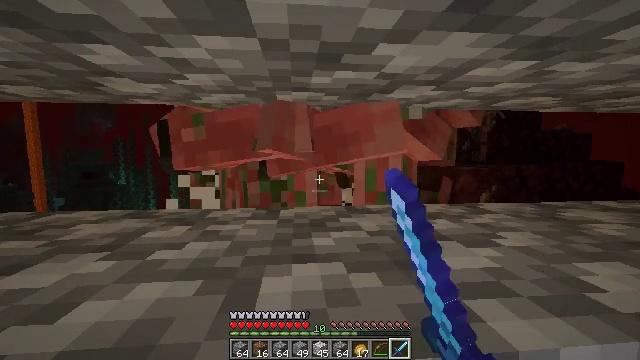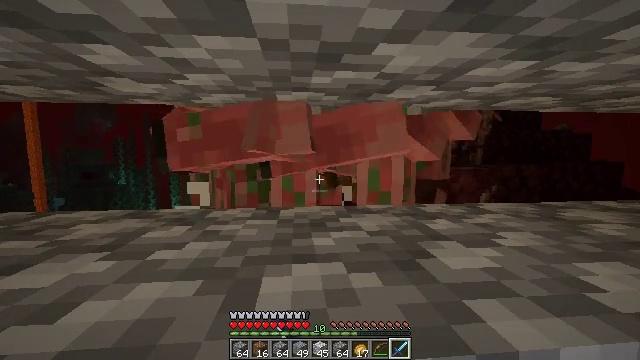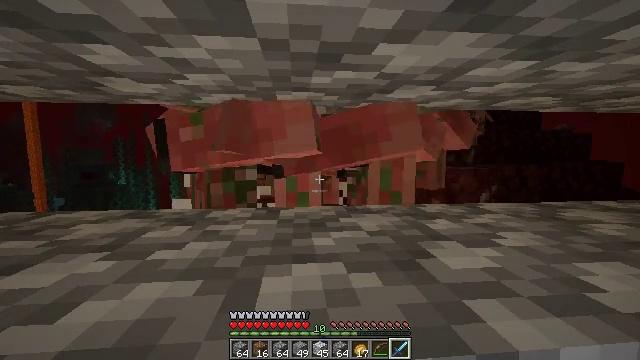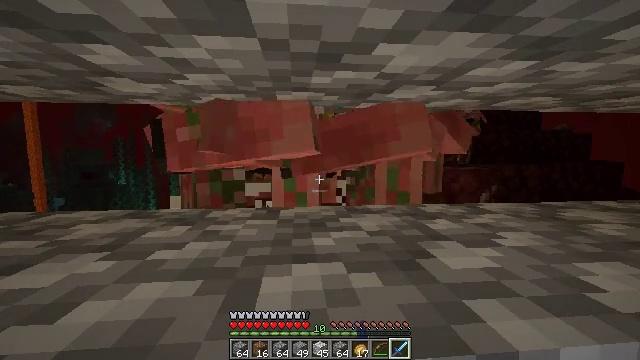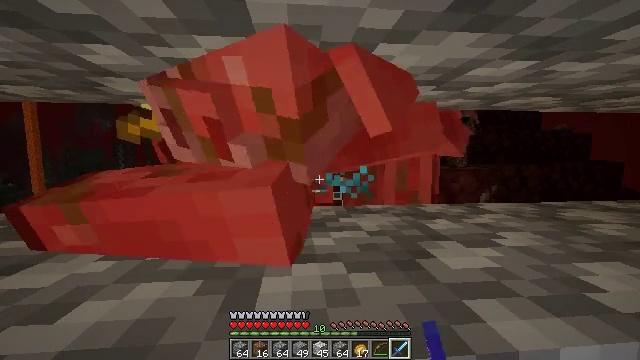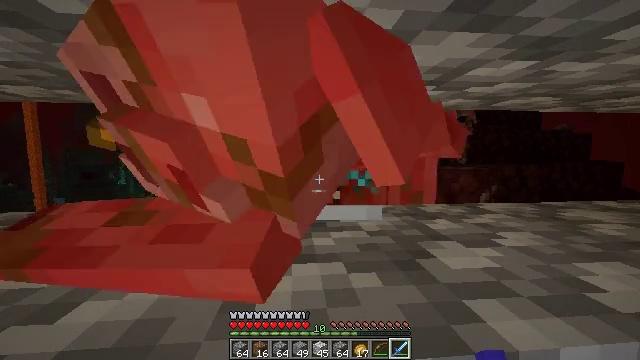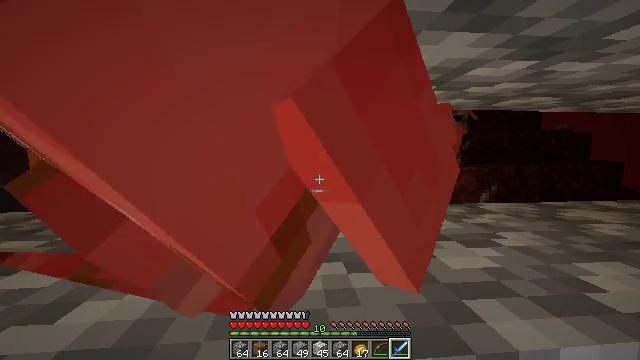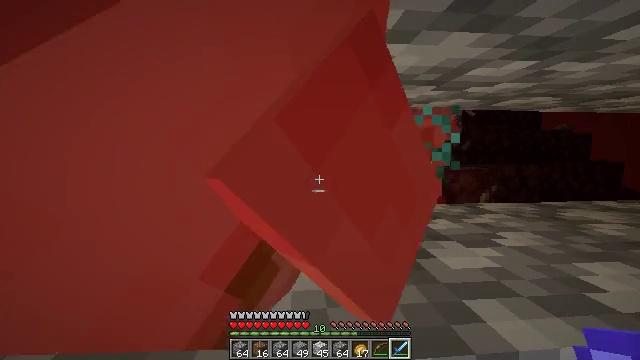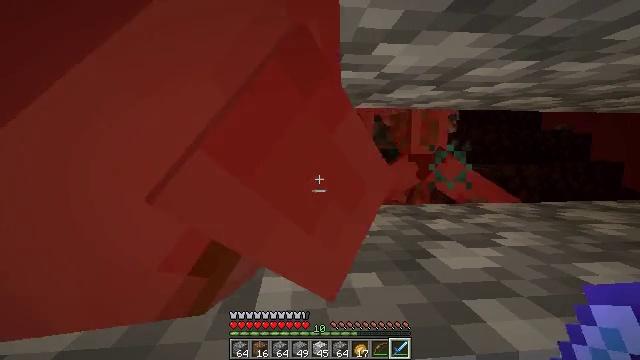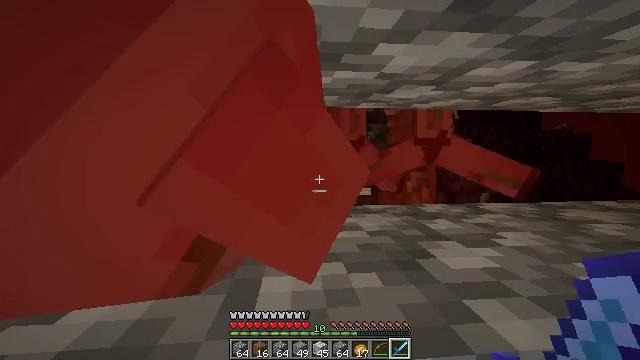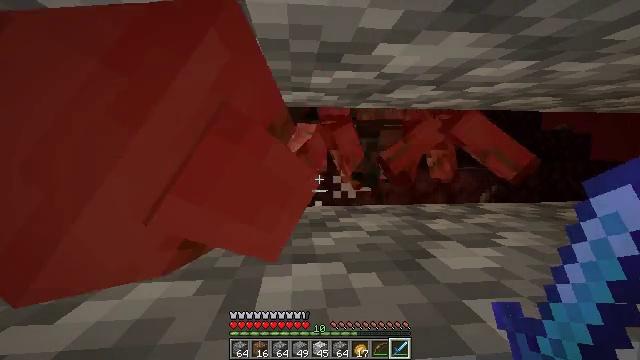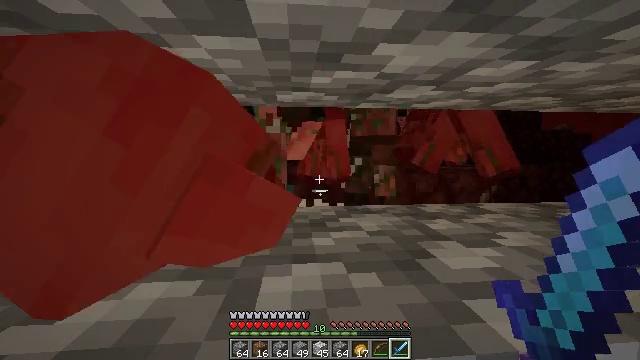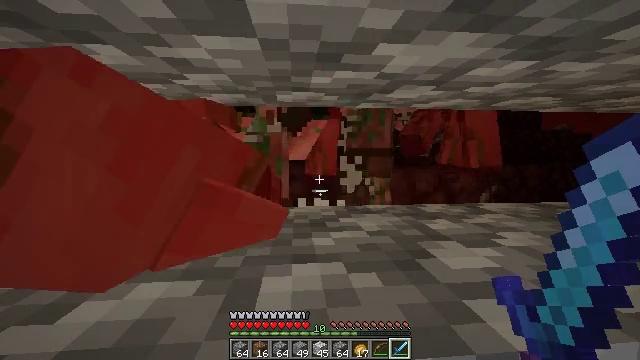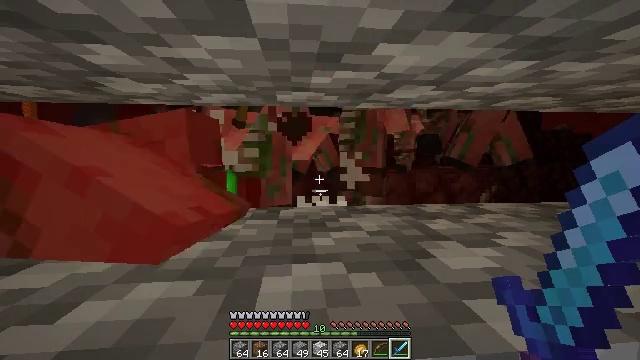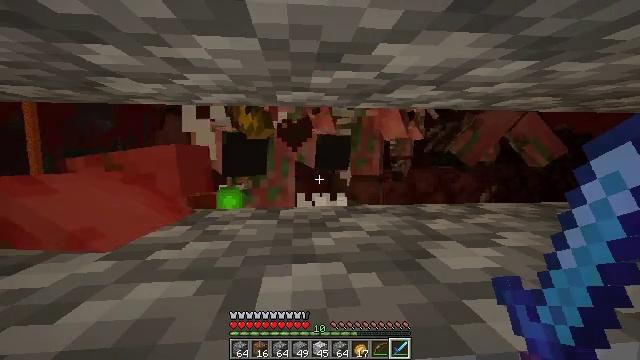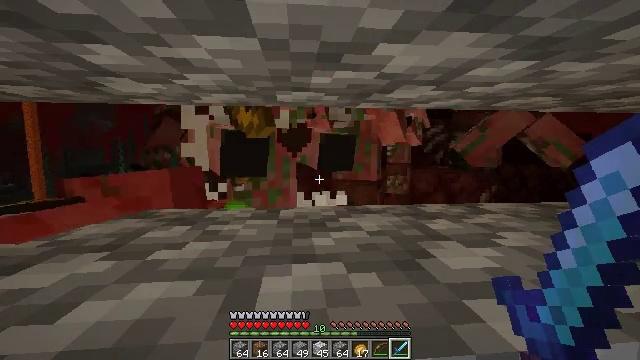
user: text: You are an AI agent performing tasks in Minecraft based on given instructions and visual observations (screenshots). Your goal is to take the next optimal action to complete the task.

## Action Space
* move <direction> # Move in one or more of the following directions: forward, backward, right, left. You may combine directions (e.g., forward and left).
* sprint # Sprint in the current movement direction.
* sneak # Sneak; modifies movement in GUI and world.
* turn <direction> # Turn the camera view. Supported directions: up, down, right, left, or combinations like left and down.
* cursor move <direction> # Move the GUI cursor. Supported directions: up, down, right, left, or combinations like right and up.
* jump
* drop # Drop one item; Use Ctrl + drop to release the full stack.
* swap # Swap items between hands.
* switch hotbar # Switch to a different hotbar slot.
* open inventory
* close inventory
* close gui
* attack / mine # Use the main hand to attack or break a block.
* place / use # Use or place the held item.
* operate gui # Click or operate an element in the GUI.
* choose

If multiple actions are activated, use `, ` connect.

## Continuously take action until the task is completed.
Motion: motion action
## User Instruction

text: Combat the zombified piglin.
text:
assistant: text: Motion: attack / mine
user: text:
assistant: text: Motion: no_op
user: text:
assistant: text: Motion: no_op
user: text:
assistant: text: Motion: no_op
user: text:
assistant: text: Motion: no_op
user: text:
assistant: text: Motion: no_op
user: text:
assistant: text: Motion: no_op
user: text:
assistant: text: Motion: no_op
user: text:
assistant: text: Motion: no_op
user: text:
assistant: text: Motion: no_op
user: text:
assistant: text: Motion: no_op
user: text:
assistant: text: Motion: no_op
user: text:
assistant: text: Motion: no_op
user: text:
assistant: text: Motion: no_op
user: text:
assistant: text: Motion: no_op
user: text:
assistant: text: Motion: no_op
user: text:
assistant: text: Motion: no_op
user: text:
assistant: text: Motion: no_op
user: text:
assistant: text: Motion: no_op
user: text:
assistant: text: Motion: no_op
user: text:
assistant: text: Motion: no_op
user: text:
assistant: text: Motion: no_op
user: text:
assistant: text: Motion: attack / mine
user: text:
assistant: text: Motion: attack / mine
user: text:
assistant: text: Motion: attack / mine
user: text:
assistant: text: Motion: attack / mine
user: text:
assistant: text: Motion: no_op
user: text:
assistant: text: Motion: no_op
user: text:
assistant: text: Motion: no_op
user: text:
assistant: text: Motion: no_op